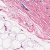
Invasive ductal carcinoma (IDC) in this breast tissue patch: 0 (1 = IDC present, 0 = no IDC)